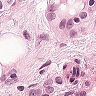
Metastatic tissue present: yes